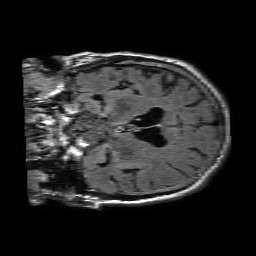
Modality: FLAIR
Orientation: coronal
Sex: female
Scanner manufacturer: philips
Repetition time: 11 s
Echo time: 0.125 s